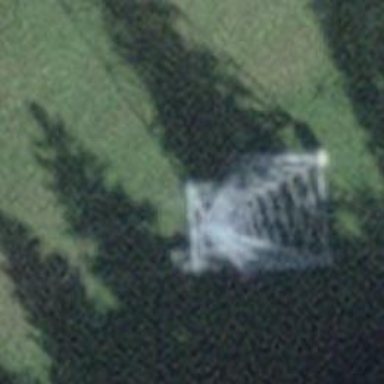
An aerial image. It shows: Pylon used for aerialway.